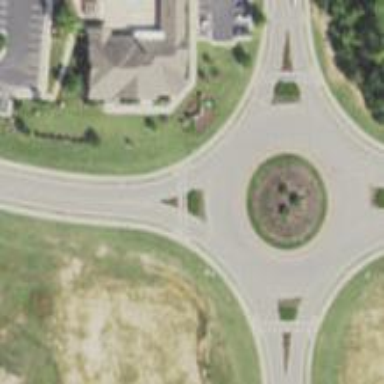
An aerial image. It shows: Marked crossing on the road.